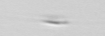
Label: Cylindrotheca_morphotype1